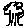
Label: tree